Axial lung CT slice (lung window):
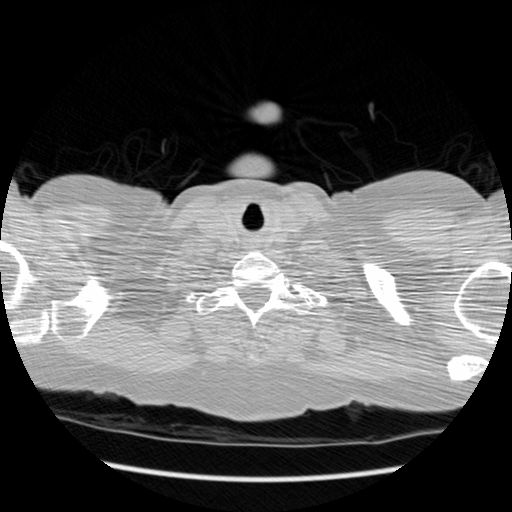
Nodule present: no